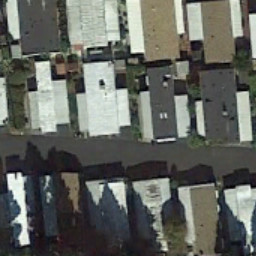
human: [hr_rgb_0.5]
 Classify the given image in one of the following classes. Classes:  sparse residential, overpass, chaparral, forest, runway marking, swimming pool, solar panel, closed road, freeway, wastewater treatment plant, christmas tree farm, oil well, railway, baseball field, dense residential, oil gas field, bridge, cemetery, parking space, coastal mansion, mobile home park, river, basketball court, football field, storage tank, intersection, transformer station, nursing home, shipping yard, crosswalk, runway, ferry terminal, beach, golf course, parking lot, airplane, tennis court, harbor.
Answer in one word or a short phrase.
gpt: mobile home park